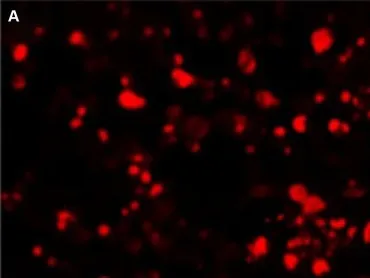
The patient's. Serum.
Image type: pathology (immunostaining)